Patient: sex F, age 83
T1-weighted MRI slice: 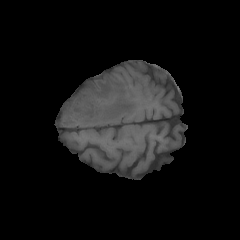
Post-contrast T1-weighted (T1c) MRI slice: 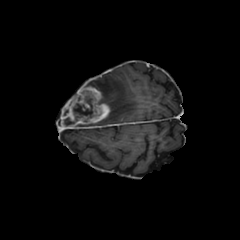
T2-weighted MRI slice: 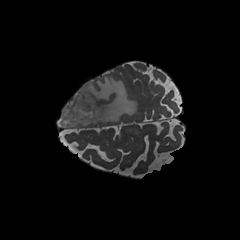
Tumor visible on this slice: yes
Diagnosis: Glioblastoma, IDH-wildtype
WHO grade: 4